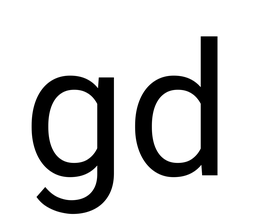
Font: Roboto_Regular